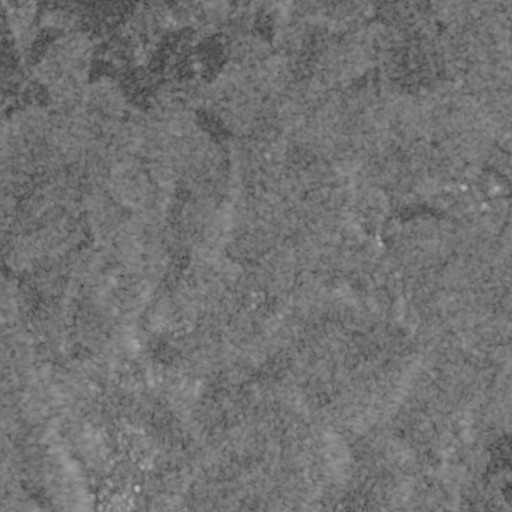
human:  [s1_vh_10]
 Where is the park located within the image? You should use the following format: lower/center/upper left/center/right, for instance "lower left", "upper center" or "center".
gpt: The park is located in the lower left of the image.
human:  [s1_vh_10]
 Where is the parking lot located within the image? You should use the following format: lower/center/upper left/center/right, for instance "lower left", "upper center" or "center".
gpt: The parking lot is located in the lower left of the image.
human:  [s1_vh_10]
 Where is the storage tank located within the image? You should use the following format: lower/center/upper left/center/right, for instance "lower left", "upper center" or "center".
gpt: The storage tank is located in the lower center of the image.
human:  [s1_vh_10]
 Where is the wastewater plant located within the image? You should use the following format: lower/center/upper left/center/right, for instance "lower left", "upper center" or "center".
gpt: The wastewater plant is located in the lower center of the image.
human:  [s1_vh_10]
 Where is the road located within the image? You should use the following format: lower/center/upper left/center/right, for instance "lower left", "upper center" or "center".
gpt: There is no road in the image.

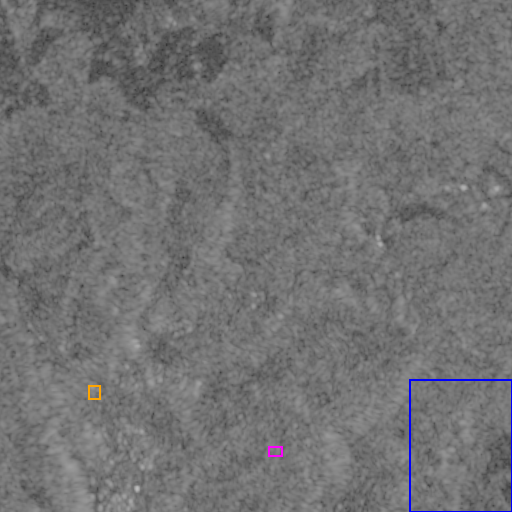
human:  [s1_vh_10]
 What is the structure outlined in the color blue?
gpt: The structure outlined in blue is a crop field.
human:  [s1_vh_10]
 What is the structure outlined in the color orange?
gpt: The structure outlined in orange is a park.
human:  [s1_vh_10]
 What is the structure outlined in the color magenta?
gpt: The structure outlined in magenta is a wastewater plant.
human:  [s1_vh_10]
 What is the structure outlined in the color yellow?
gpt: There is no yellow outline.